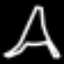
Label: The Eiffel Tower